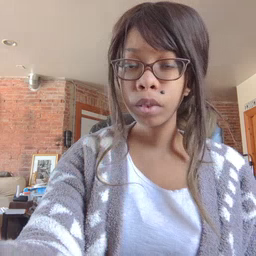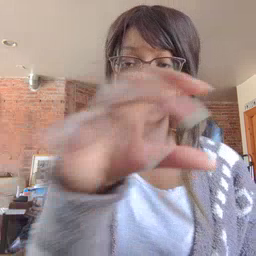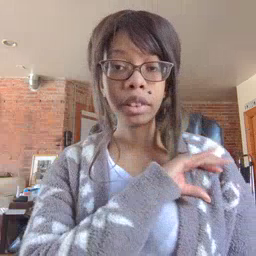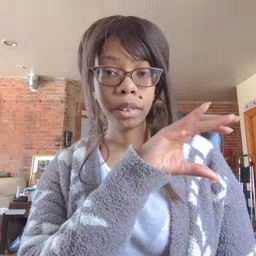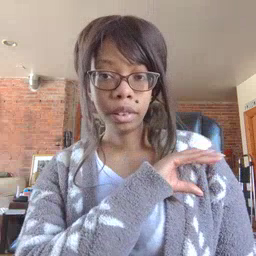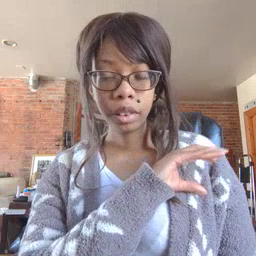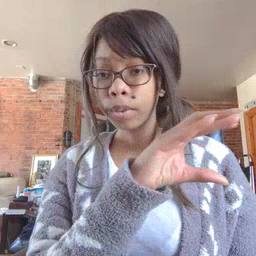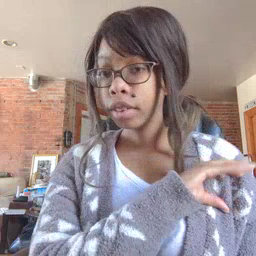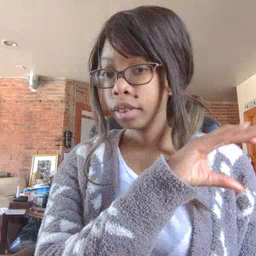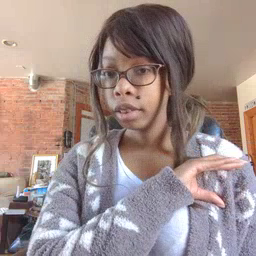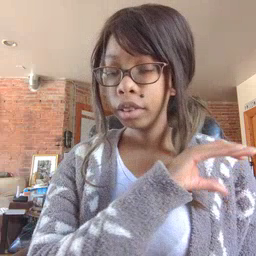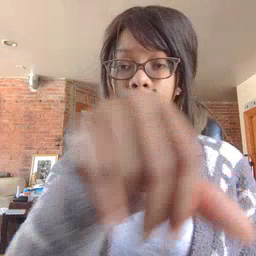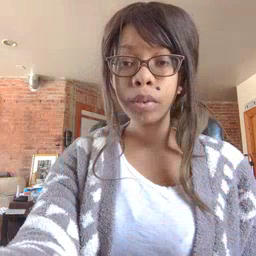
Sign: police